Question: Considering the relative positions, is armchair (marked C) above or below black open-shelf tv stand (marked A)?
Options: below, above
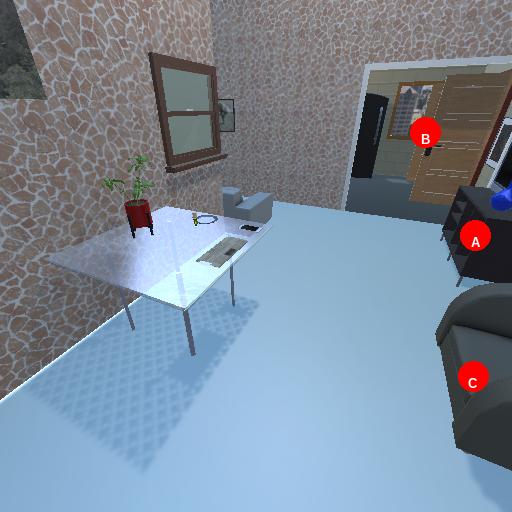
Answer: below